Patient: sex M, age 78
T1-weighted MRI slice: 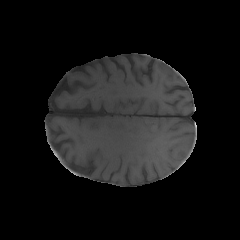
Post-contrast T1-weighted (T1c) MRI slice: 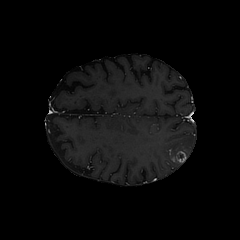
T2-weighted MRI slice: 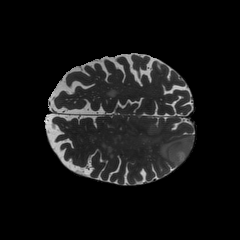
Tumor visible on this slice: yes
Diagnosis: Glioblastoma, IDH-wildtype
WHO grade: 4